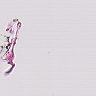
Metastatic tissue present: no